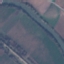
Land use / land cover class: River